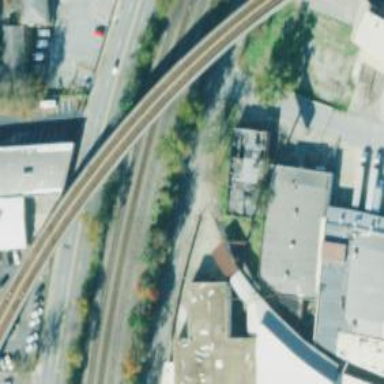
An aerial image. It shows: Disused railway spur.